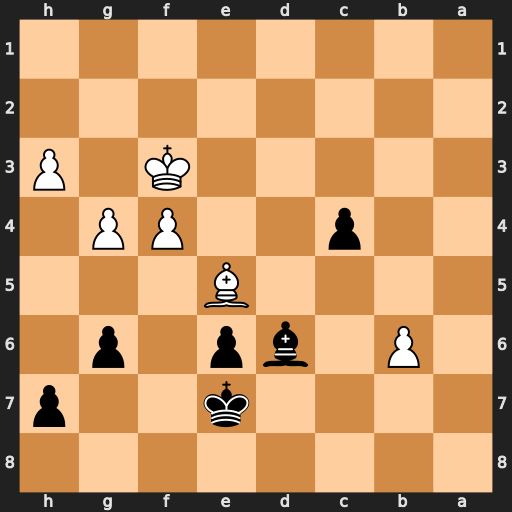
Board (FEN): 8/4k2p/1P1bp1p1/4B3/2p2PP1/5K1P/8/8
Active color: b
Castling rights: -
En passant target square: -
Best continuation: Bxe5 fxe5 Kd7 b7 Kc7 b8=R Kxb8